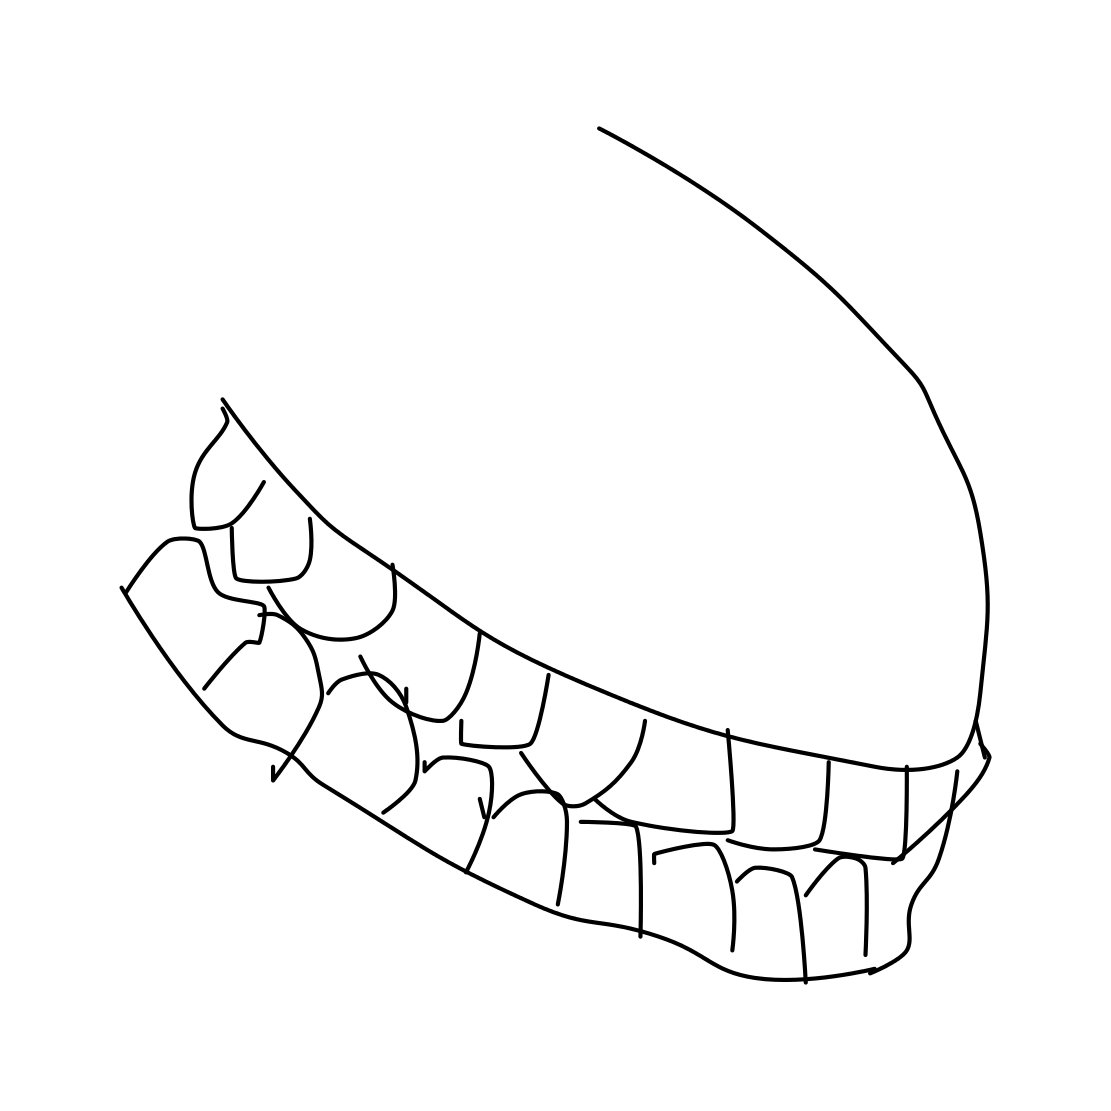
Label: tooth